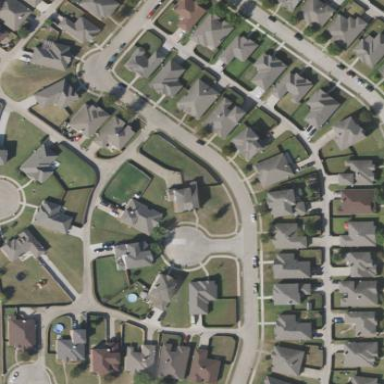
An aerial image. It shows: Residential area with individual plots.